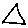
Label: triangle